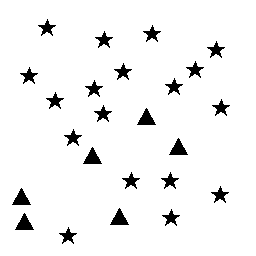
Squares: 0
Triangles: 6
Stars: 18
Total shapes: 24